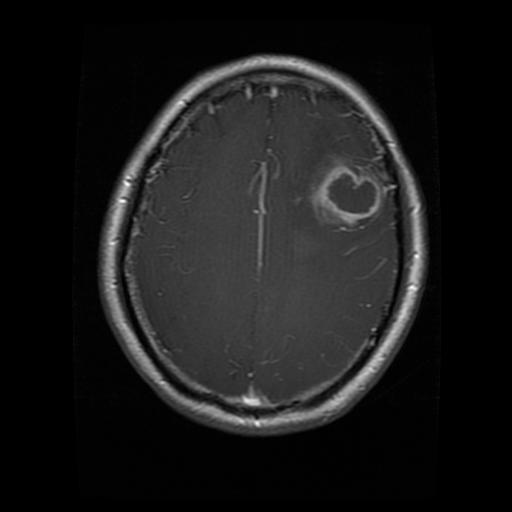
Label: glioma